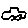
Label: car